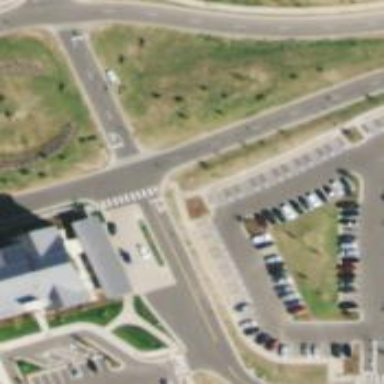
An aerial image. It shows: Parking space.